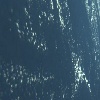
Label: water